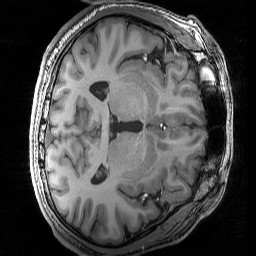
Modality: T1w
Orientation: axial
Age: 24
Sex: male
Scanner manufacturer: siemens
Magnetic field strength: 3 T
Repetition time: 2.3 s
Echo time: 0.00344 s